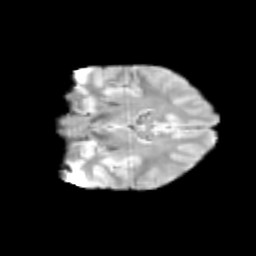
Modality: T2w
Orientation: coronal
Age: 12
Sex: male
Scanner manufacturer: siemens
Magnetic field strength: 3 T
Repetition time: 3.8 s
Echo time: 0.07 s